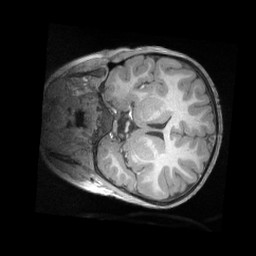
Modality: T1w
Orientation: coronal
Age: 4
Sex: female
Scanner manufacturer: siemens
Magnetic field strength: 3 T
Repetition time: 2.53 s
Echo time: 0.00164 s